Question: I have one blue square and it is draggable. If it touches red box and released the blue box comes back to it's previous position. What i need is when this blue image touches the red box and released then Heart symbol should appear on the blue box and slowly increase it's size and disappears. To drag and release i am using jQuery. The only thing i need is heart symbol animation. Thank u. <URL>
'''
//jquery
//code.jquery.com/ui/1.10.3/jquery-ui.js
//code.jquery.com/jquery-1.9.1.js
$( "#draggable1" ).draggable({ revert: true });
'''

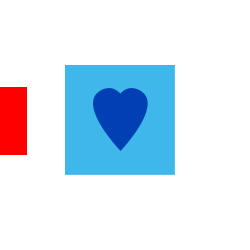
Answer: Read up on the <URL> function. The 'animate' documentation even includes examples of changing sizes and opacity.